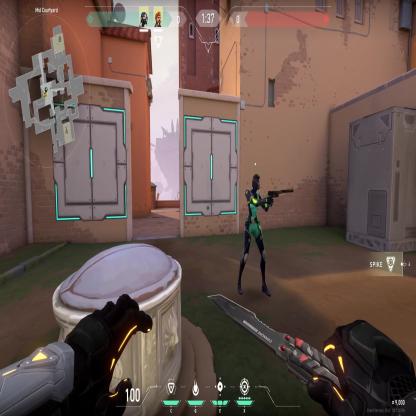
Label: teammate